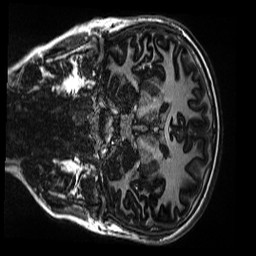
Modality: MP2RAGE
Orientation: coronal
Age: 10
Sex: male
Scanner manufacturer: siemens
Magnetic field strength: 3 T
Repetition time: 4 s
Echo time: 0.00303 s